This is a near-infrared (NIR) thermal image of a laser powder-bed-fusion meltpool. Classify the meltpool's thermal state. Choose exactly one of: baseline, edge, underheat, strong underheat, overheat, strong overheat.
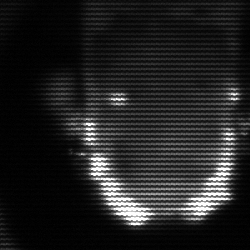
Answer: baseline